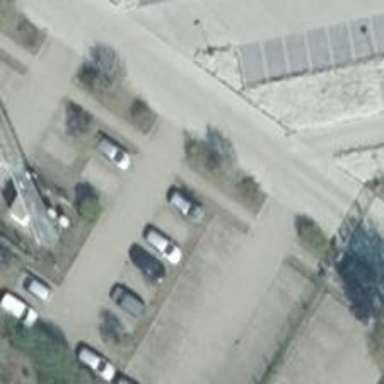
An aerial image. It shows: Parking aisle designated as service road.